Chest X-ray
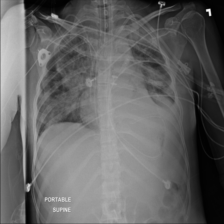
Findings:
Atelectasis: negative
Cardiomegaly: negative
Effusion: negative
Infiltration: negative
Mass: negative
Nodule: negative
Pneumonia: negative
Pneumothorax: negative
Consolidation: negative
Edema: negative
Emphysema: negative
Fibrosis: negative
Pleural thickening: negative
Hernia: negative